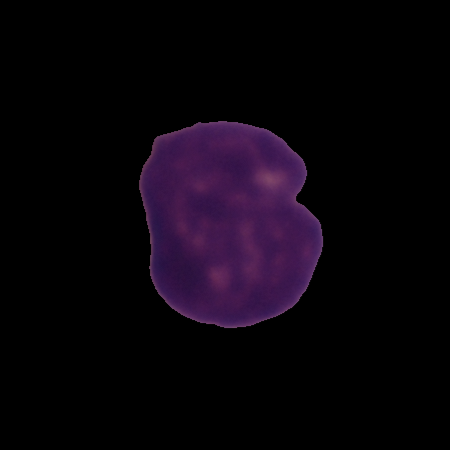
Label: healthy